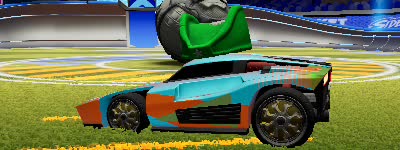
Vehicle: breakout